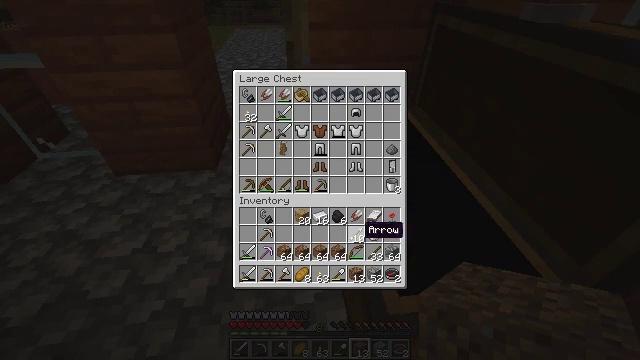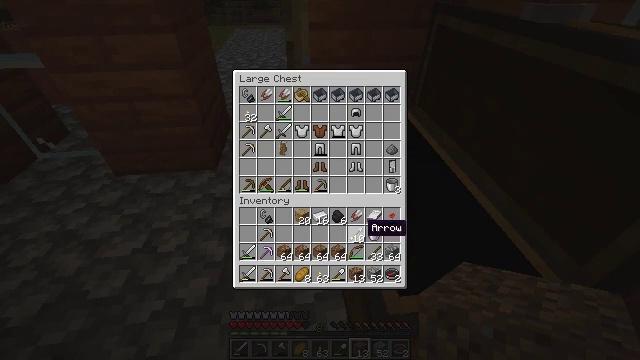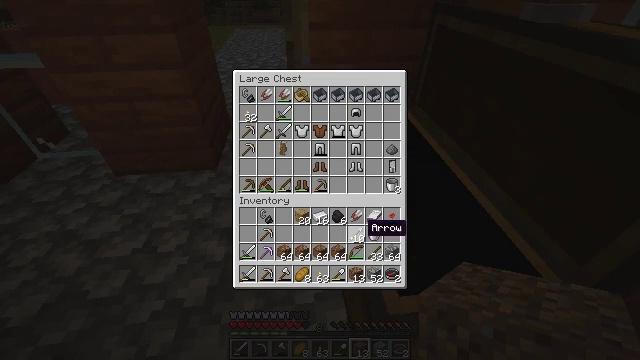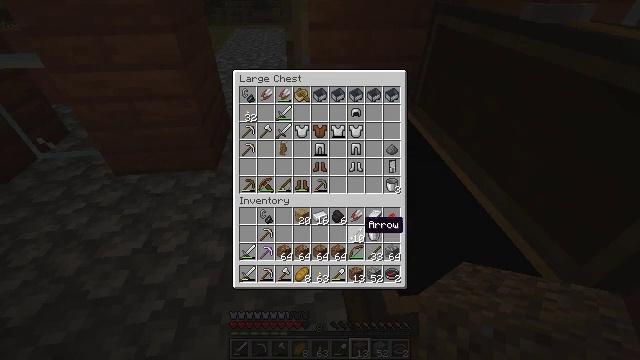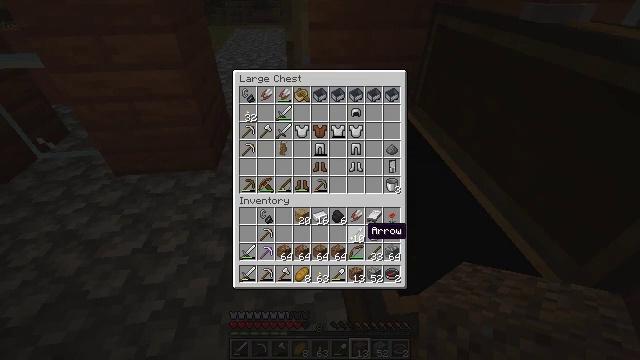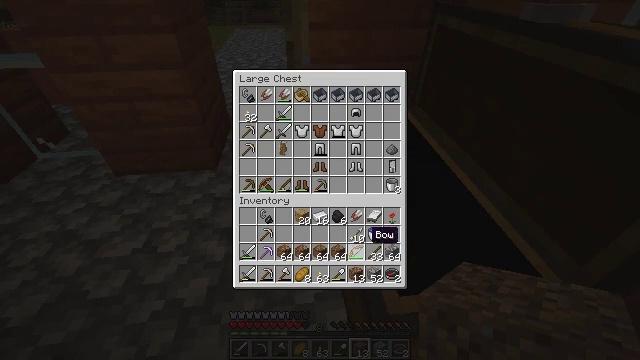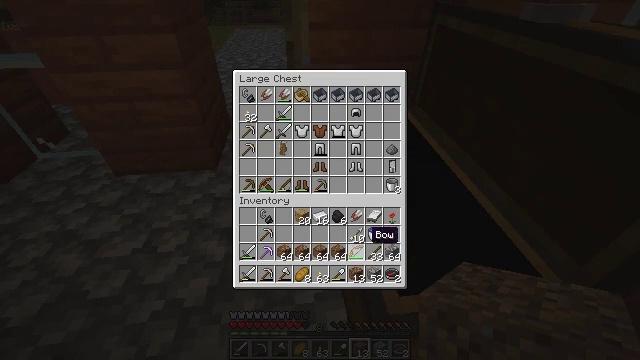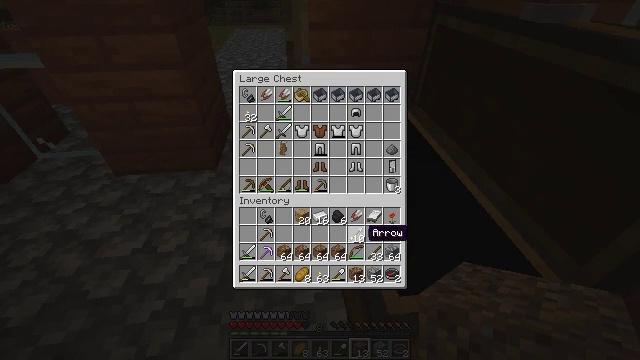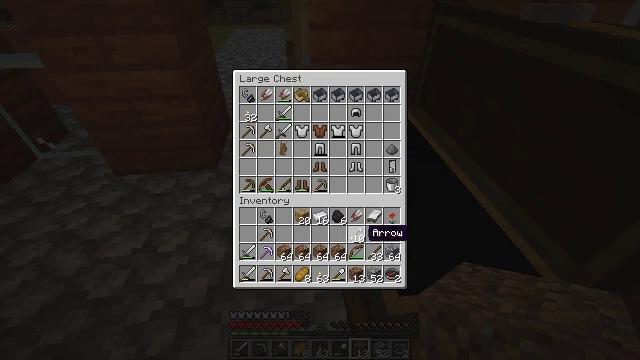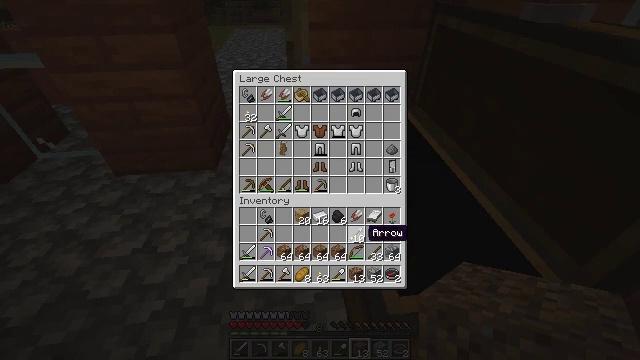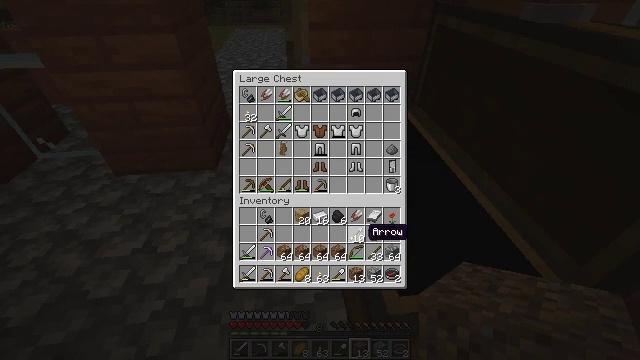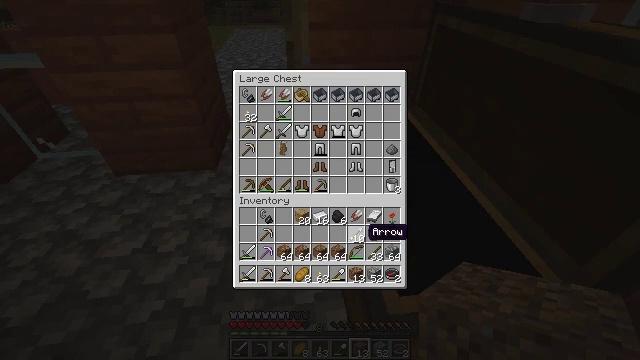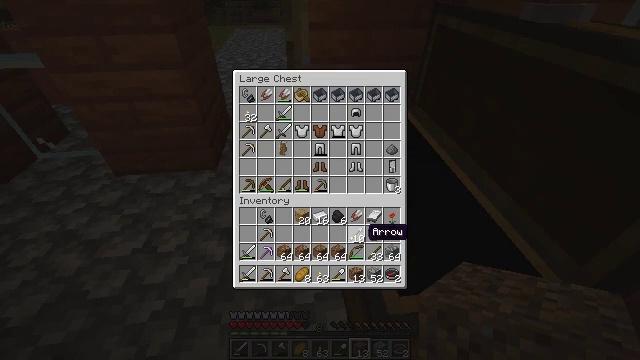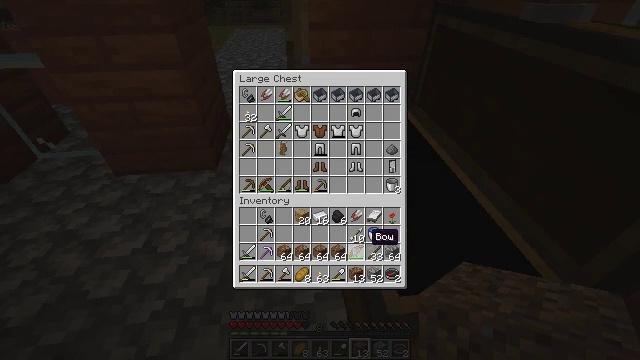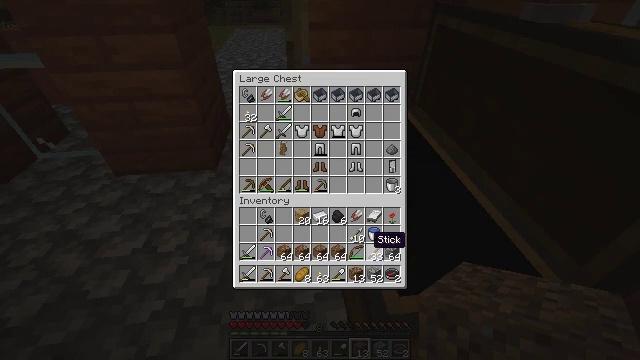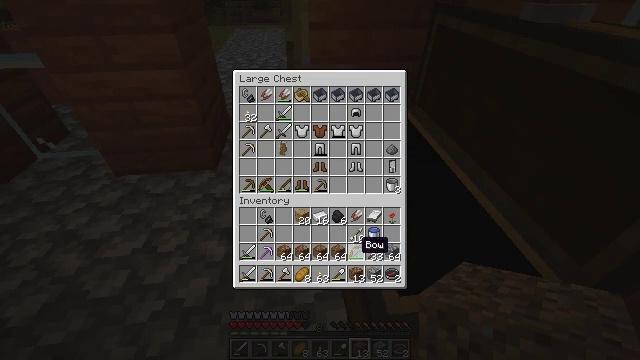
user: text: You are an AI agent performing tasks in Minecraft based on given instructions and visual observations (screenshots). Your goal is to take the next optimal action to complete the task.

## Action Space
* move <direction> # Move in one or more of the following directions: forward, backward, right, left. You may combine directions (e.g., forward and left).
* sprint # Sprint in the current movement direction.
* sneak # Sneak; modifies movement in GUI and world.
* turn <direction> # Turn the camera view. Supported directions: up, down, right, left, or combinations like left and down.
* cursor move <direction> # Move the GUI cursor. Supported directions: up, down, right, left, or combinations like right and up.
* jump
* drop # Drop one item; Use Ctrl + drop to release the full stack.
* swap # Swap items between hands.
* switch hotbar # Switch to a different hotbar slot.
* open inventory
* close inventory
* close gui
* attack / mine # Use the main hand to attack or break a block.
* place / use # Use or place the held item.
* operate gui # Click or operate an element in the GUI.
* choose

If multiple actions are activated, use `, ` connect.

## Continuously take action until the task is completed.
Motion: motion action
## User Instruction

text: Craft a map.
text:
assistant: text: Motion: no_op
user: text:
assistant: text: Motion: no_op
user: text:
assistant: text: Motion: no_op
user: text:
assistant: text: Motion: no_op
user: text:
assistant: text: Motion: no_op
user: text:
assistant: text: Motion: no_op
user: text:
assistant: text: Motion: no_op
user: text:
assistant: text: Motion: no_op
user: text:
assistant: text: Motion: no_op
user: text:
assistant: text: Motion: no_op
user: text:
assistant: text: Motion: no_op
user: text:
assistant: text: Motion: no_op
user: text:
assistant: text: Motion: no_op
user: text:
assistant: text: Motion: no_op
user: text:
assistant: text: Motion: turn left
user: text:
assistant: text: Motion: no_op
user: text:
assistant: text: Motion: no_op
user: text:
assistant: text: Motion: turn up
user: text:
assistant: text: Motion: turn up
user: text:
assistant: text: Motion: no_op
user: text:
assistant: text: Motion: turn up
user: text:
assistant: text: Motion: no_op
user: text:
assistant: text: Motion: no_op
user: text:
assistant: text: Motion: no_op
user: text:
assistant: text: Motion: turn up
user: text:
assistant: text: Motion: turn up
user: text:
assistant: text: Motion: turn up
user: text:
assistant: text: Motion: no_op
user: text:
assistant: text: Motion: turn down
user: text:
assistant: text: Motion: no_op